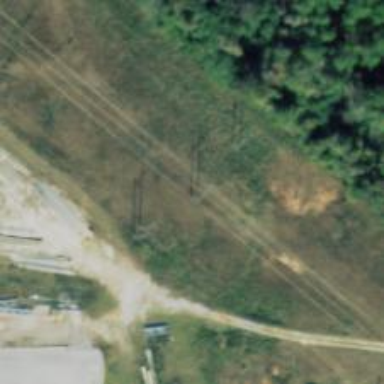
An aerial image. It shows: H-frame power tower with distinctive design.